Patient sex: M
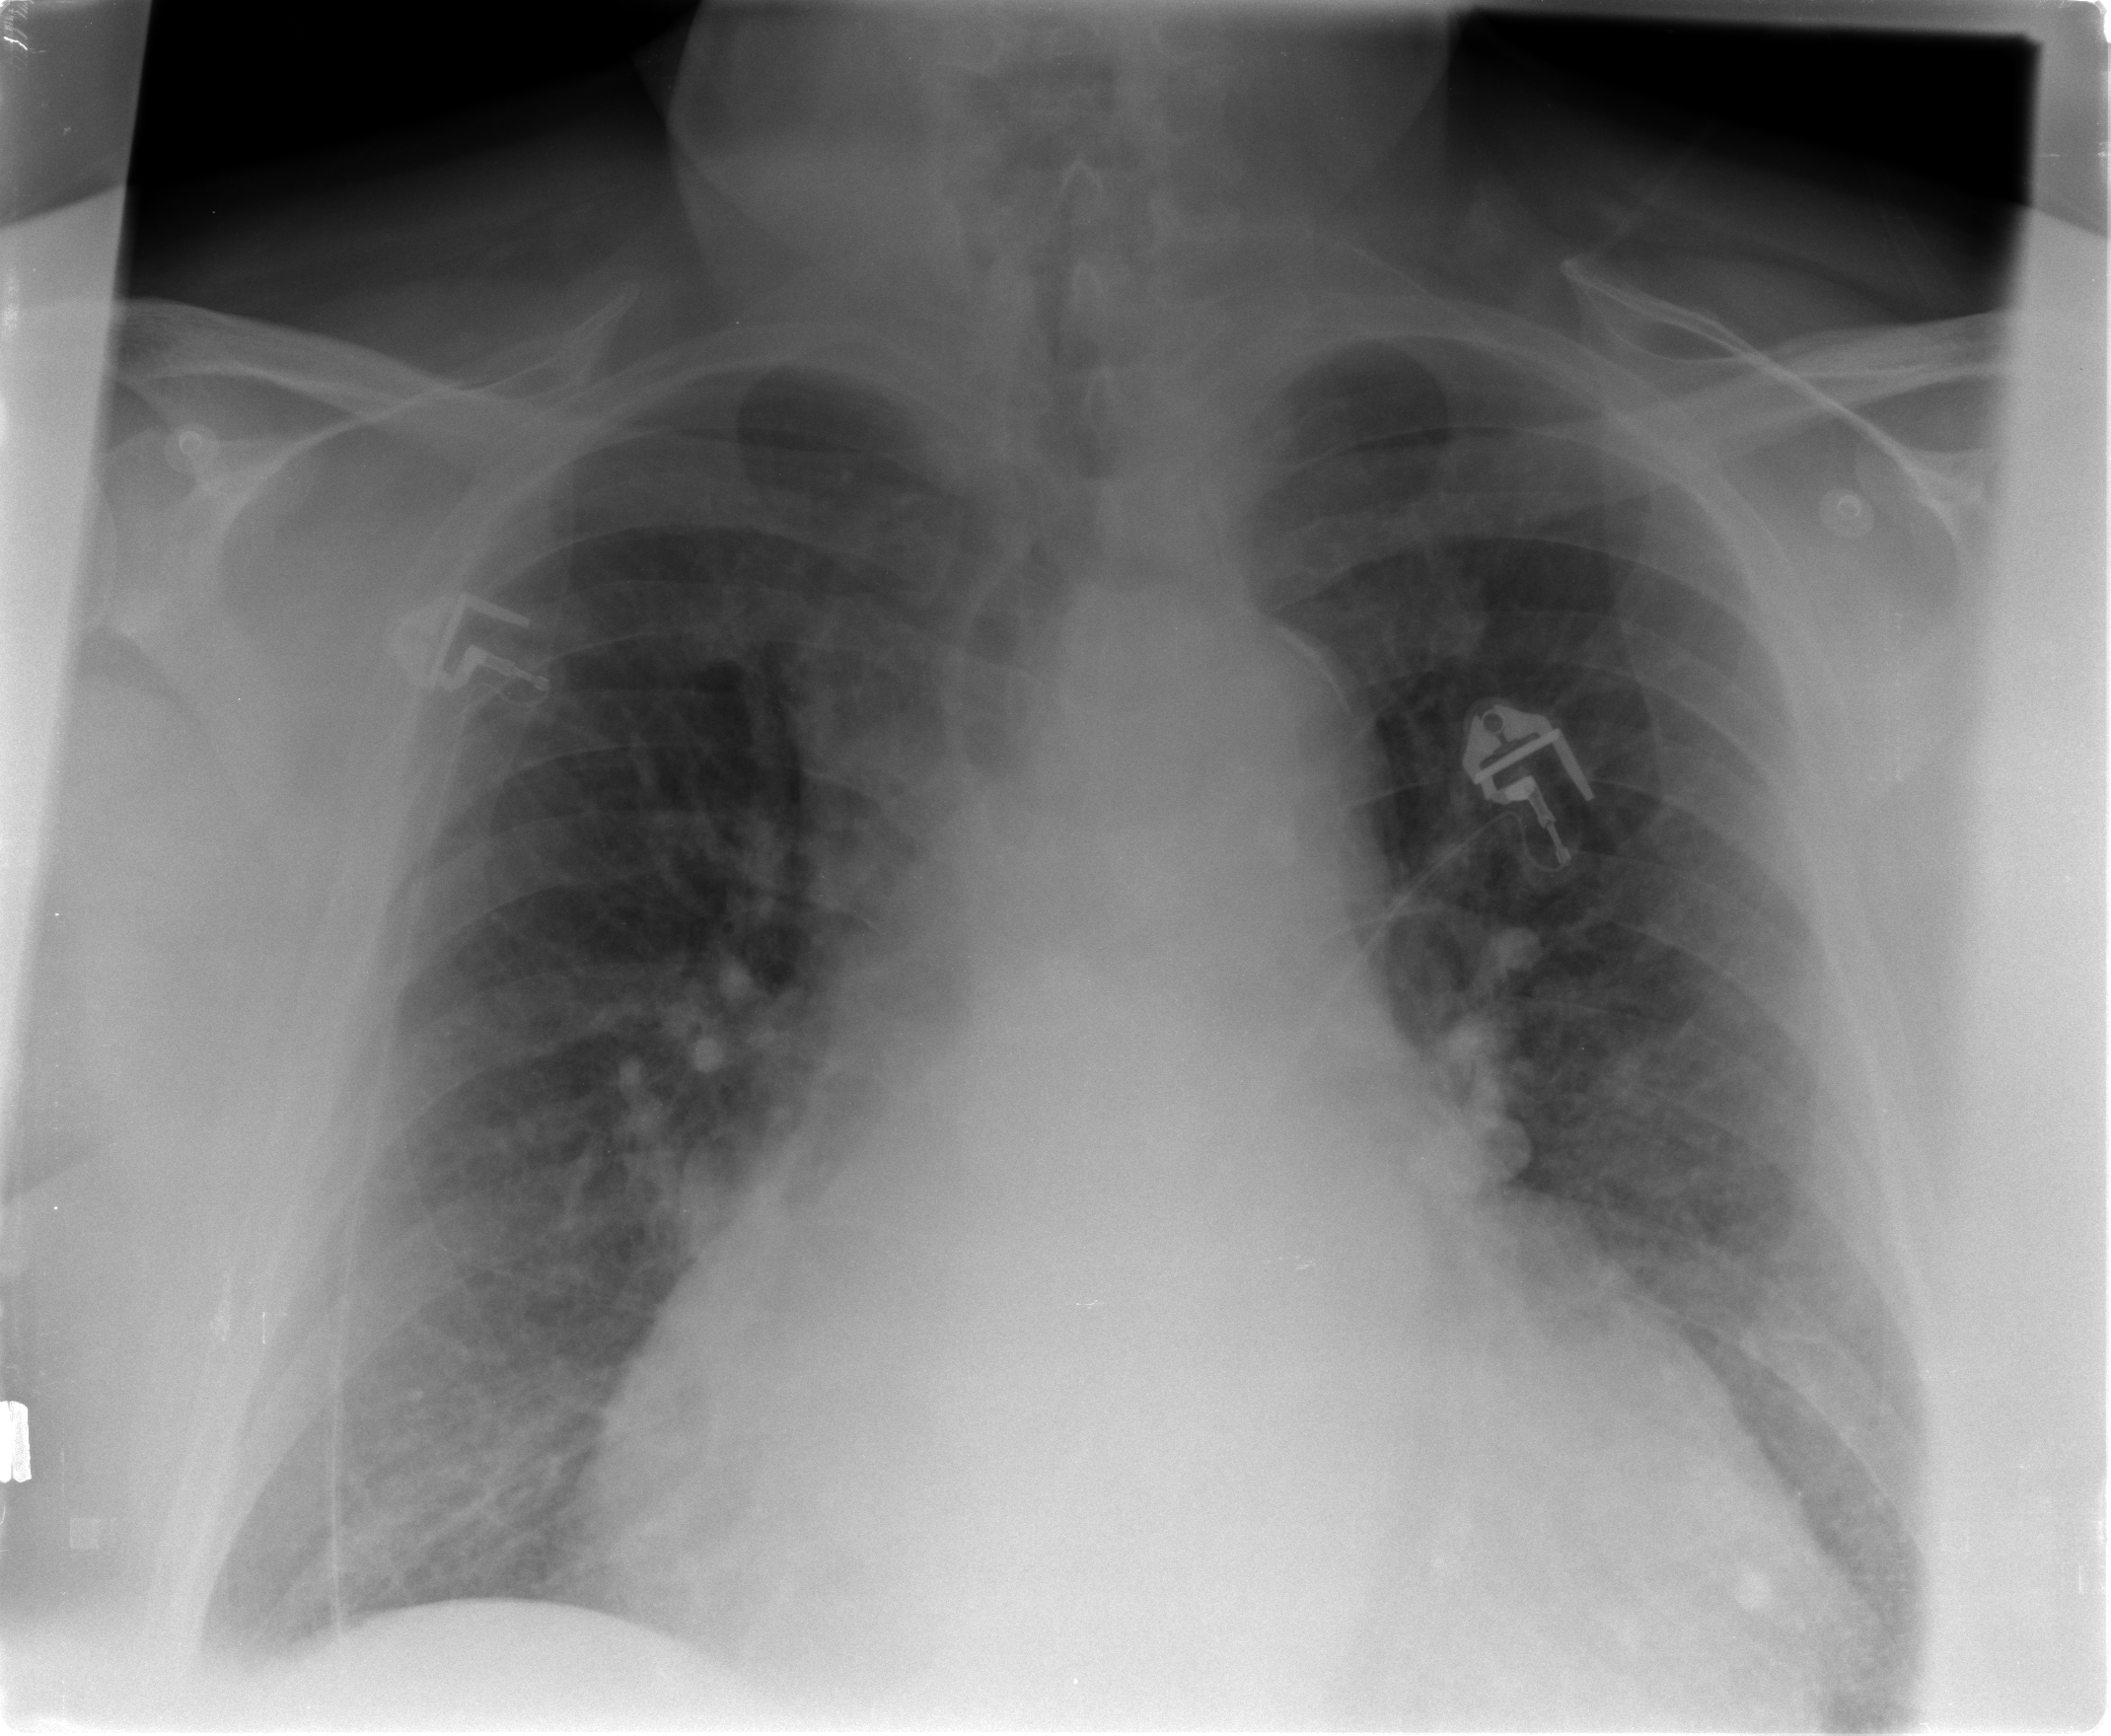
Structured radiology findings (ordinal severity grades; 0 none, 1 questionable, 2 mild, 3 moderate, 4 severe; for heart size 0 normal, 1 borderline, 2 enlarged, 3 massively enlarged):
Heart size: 3
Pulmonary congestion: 2
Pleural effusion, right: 0
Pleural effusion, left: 0
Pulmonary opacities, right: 1
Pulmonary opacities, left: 1
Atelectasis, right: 2
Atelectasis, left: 0